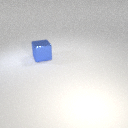
large blue metal cube